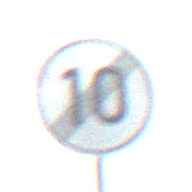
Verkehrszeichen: EndeGeschwindigkeit10
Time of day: MorningAfternoon
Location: Outdoor (Suburban)
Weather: PartlyCloudy
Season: NotSpecified
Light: Natural